Question: I have Java 7 in my machine from a long time .And now I have installed Java 8 too .The problem is even after changing the JAVA_HOME & path variable to point to jdk 8, I still get jdk 7 in the classpath.
Snapshot of the environment variables below
But I get the below when checking the version in windows.Is there anything else I should do to get it pointed to jdk8?
'''
C:\Users>java -version
java version "1.7.0_71"
Java(TM) SE Runtime Environment (build 1.7.0_71-b14)
Java HotSpot(TM) 64-Bit Server VM (build 24.71-b01, mixed mode)
'''
Snapshot of the environment variables below

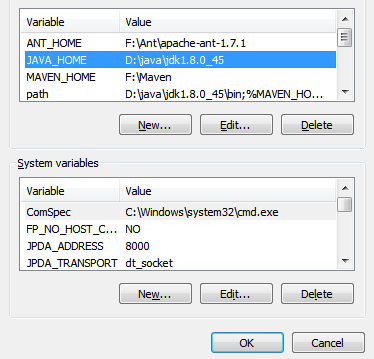
Answer: 1. Remove java.exe, Javac.exe and javaw.exe from system32
2. Remove oraclePath like some text in path of system variable(from jdk8 it will create a new system variable when installing)